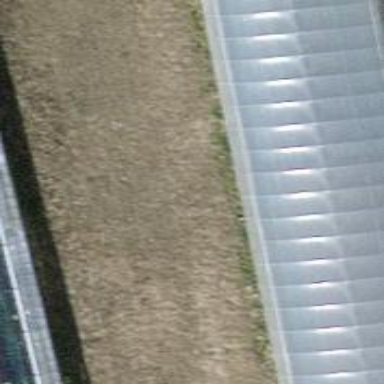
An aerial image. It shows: Greenhouse.